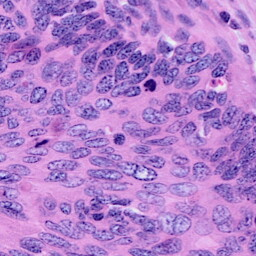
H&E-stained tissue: Cervix